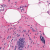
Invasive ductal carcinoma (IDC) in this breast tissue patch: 0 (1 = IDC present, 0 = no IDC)